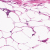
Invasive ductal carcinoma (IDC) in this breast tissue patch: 0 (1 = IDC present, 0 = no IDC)